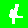
Digit: 4